Field crop: maize
Growth stage: 2
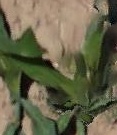
Species: maize